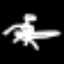
Label: angel